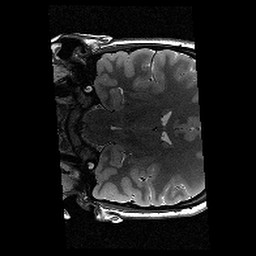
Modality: T2w
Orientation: coronal
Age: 12
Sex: female
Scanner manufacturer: siemens
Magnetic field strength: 3 T
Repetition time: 9.23 s
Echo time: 0.067 s